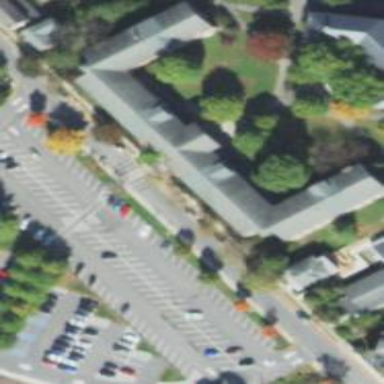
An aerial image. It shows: Dormitory building.